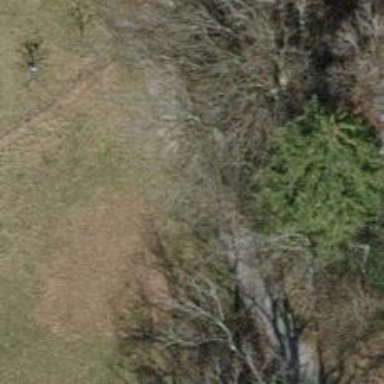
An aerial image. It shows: Grassy path.